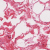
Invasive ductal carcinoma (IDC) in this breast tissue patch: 0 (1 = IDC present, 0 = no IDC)